Question: Looking through one of the demo Apexchart I noticed this problem:

The marker is not displayed correctly.
Here is a demo:
<URL>
Date and time is filled with this:
'''
function generateDayWiseTimeSeries(baseval, count, yrange) {
var i = 0;
var series = [];
while (i < count) {
var x = baseval;
var y =
Math.floor(Math.random() * (yrange.max - yrange.min + 1)) + yrange.min;
series.push([x, y]);
baseval += 86400000;
i++;
}
return series;
}
'''
Is there a way to fix this problem?
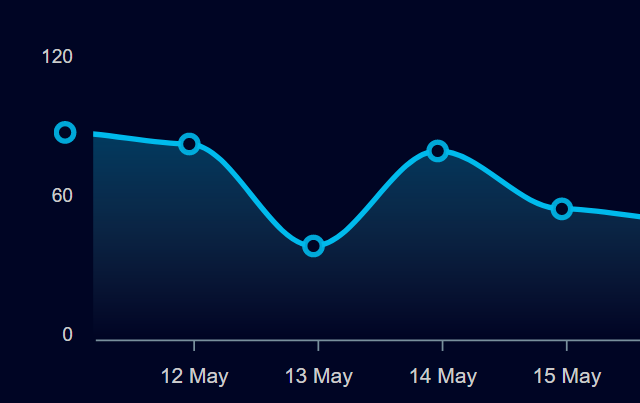
Answer: Seems like a bug in ApexCharts which I have just <URL>.
The patch will be released today, so hopefully, you won't have to make any changes on your side other than upgrading to 3.6.12.